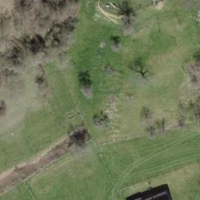
EUNIS habitat code: 52
Species observed at this site:
Tettigonia viridissima
Phaneroptera falcata